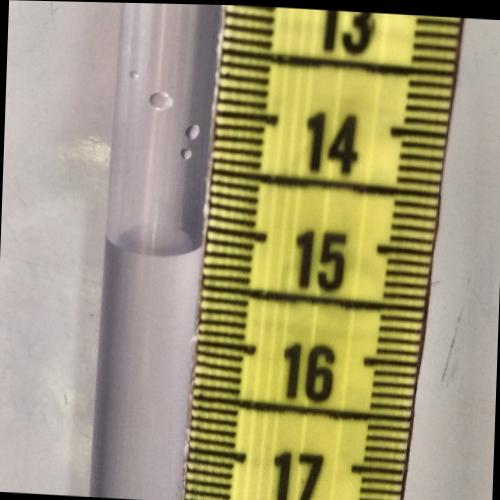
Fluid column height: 15.2 cm